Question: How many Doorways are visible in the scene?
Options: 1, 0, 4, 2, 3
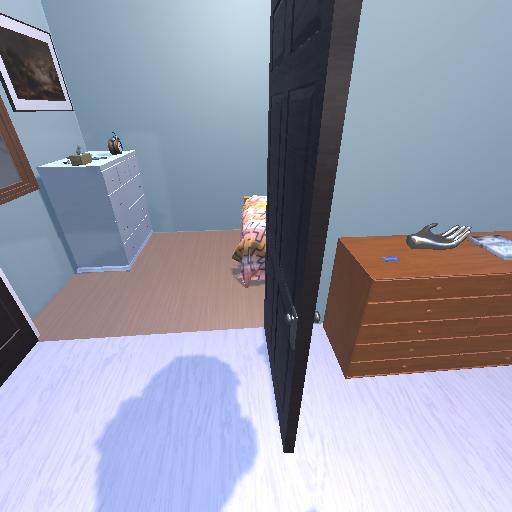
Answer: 1